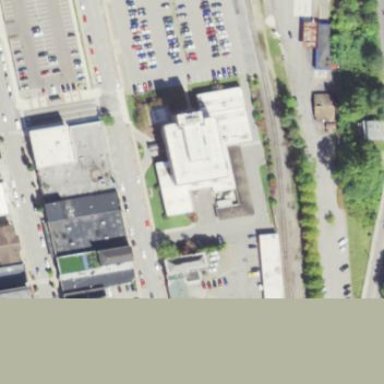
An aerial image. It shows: Government transportation office building.